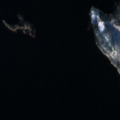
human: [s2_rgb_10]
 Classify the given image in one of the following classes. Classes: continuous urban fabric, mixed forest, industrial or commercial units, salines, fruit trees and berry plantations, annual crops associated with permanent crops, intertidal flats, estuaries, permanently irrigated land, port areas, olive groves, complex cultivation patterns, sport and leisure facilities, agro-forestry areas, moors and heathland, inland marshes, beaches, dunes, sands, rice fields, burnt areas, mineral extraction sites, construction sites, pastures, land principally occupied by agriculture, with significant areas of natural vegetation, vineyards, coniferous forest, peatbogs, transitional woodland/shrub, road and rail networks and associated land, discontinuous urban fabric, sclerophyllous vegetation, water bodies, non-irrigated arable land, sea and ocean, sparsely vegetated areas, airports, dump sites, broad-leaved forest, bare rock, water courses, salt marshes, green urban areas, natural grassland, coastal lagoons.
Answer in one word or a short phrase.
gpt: mixed forest, water bodies